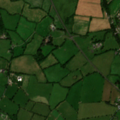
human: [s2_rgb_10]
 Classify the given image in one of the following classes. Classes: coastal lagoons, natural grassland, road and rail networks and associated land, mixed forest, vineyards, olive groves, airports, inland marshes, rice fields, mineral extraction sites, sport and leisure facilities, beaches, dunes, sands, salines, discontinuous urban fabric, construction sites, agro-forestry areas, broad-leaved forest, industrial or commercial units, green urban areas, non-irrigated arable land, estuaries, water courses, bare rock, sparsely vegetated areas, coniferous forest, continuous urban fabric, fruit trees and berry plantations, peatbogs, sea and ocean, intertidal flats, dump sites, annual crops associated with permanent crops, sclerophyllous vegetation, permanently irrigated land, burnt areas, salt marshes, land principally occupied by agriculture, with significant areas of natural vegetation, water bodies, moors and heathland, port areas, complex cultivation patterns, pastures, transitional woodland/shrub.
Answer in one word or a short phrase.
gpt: discontinuous urban fabric, pastures